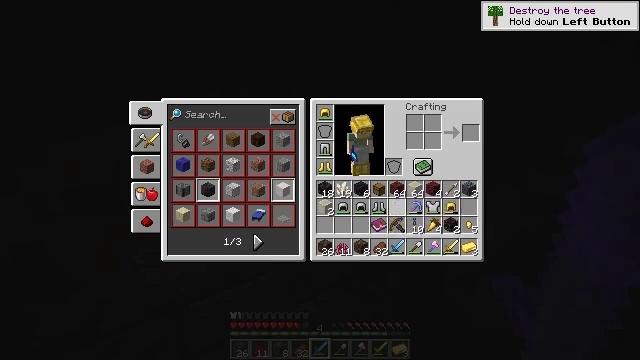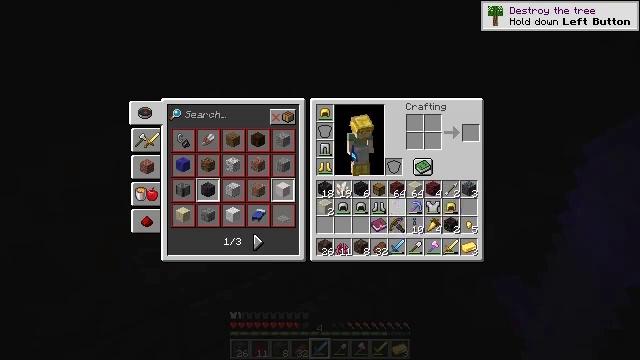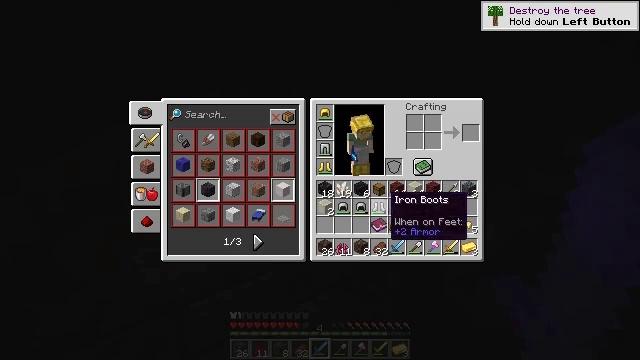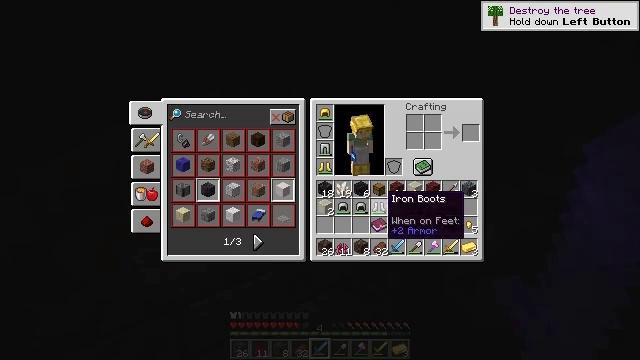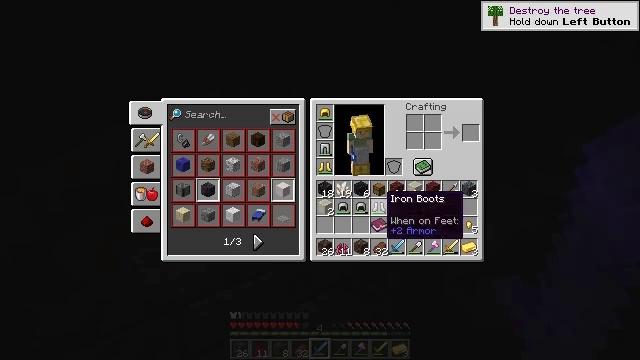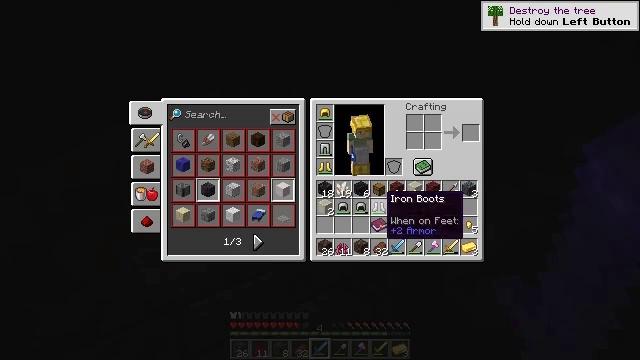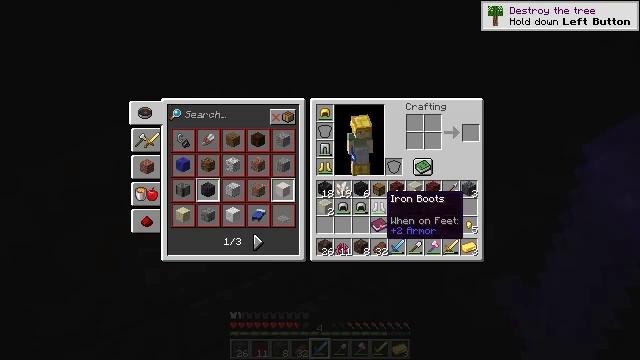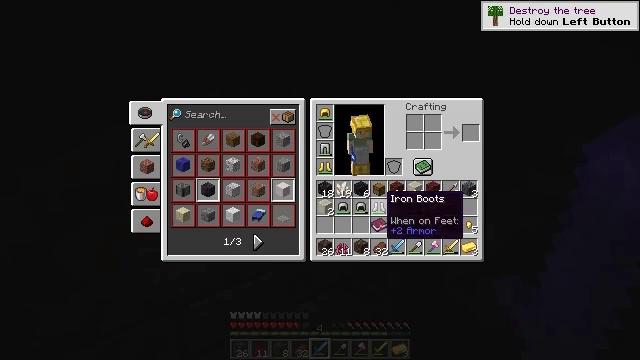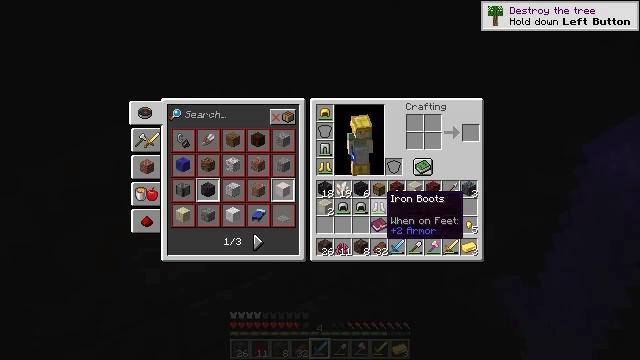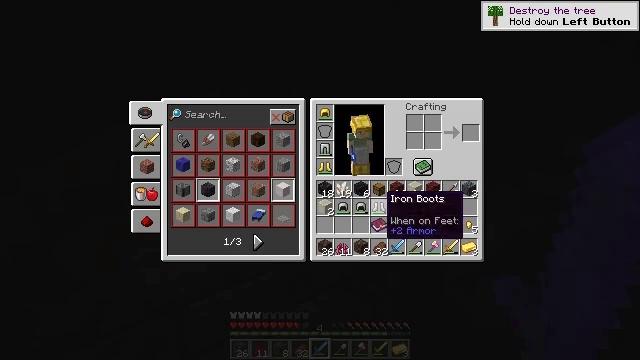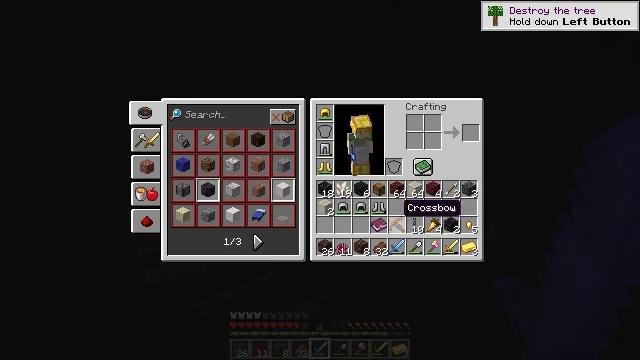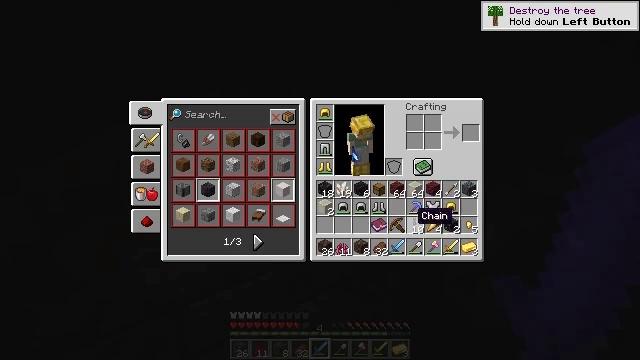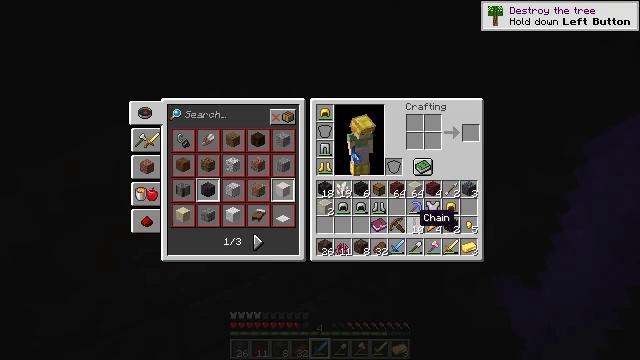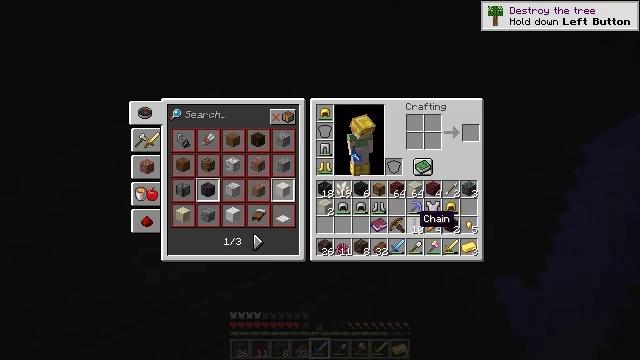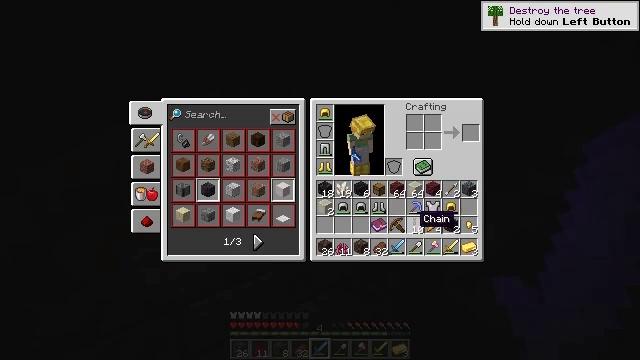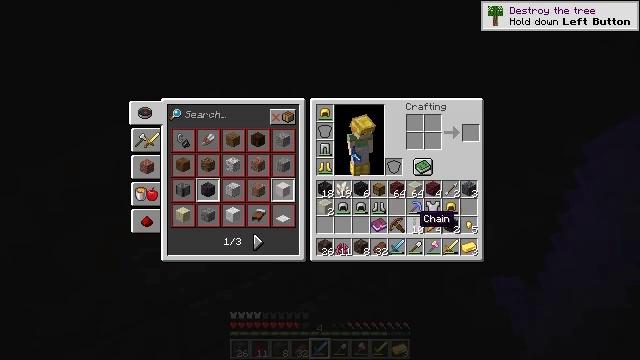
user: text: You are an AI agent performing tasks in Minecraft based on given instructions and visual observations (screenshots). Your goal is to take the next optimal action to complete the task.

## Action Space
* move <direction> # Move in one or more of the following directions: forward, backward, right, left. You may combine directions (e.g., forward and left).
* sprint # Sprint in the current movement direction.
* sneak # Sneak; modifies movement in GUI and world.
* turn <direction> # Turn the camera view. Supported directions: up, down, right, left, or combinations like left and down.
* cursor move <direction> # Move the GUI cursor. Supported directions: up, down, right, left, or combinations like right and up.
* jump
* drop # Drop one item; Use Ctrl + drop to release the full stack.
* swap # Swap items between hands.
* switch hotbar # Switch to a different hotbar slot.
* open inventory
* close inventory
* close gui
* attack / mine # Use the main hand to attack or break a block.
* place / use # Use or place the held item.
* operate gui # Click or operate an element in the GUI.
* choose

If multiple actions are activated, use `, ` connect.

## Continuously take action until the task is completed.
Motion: motion action
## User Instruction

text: Collect gilded blackstone from Bastions.
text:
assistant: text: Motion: sneak
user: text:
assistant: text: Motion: sneak
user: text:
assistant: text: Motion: sneak
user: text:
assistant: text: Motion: sneak
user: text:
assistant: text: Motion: sneak
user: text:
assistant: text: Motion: sneak, attack / mine
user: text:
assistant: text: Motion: sneak, attack / mine
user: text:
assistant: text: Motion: sneak, attack / mine
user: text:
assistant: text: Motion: sneak
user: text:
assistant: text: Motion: sneak, turn right and down
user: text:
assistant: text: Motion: sneak, turn right and down
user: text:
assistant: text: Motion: sneak
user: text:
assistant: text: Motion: sneak
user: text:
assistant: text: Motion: sneak
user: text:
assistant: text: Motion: sneak
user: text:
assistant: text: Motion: sneak
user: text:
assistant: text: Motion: sneak
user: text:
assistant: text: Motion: sneak
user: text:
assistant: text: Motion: sneak
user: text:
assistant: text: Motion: sneak
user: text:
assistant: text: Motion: sneak
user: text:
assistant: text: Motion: sneak
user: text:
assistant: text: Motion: sneak, turn left
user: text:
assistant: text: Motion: sneak
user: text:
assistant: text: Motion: sneak
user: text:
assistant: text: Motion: sneak
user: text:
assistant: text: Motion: sneak, turn right and down
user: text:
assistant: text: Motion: sneak, turn right and down
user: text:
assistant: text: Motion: sneak
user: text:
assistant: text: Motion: sneak